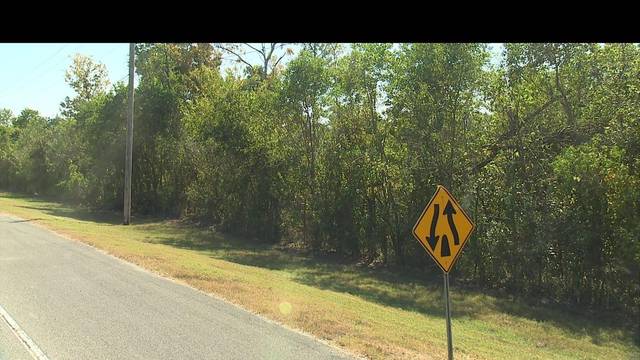
Region: United States
Coordinates: 29.897, -90.166